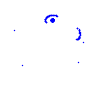
Particle: kaon